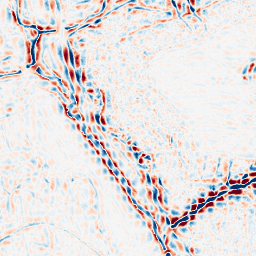
Category: wavelet
Decomposition family: wavelet_biorthogonal
Decomposition parameters: wavelet: bior5.5
level: 3
Upsampling method: bilinear
Upsampling parameters: scale: 4
Upsampling scale: 4